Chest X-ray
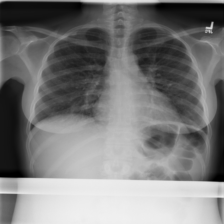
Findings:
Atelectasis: negative
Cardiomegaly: negative
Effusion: negative
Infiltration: positive
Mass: negative
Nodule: negative
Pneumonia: negative
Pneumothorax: negative
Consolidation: negative
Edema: negative
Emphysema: negative
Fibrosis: negative
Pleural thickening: negative
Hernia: negative